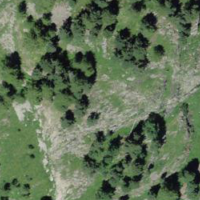
EUNIS habitat code: 26
Species observed at this site:
Aquila chrysaetos